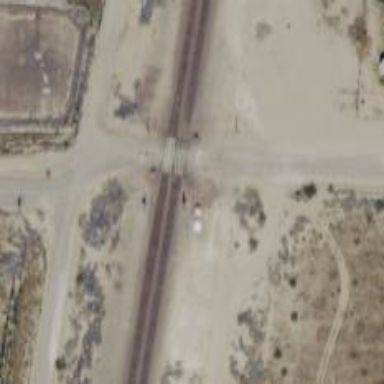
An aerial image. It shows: Level crossing with barrier.